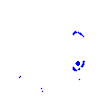
Particle: pion